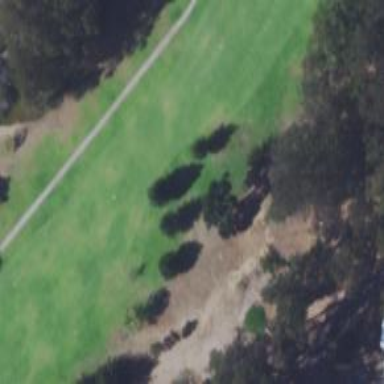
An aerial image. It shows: Golf fairway covered with lush grass.